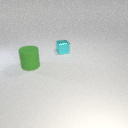
small cyan metal cube to the right of large green rubber cylinder